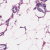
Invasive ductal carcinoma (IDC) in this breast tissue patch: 1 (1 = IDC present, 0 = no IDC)